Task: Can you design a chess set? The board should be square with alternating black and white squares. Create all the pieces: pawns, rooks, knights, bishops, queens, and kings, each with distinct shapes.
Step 4633:
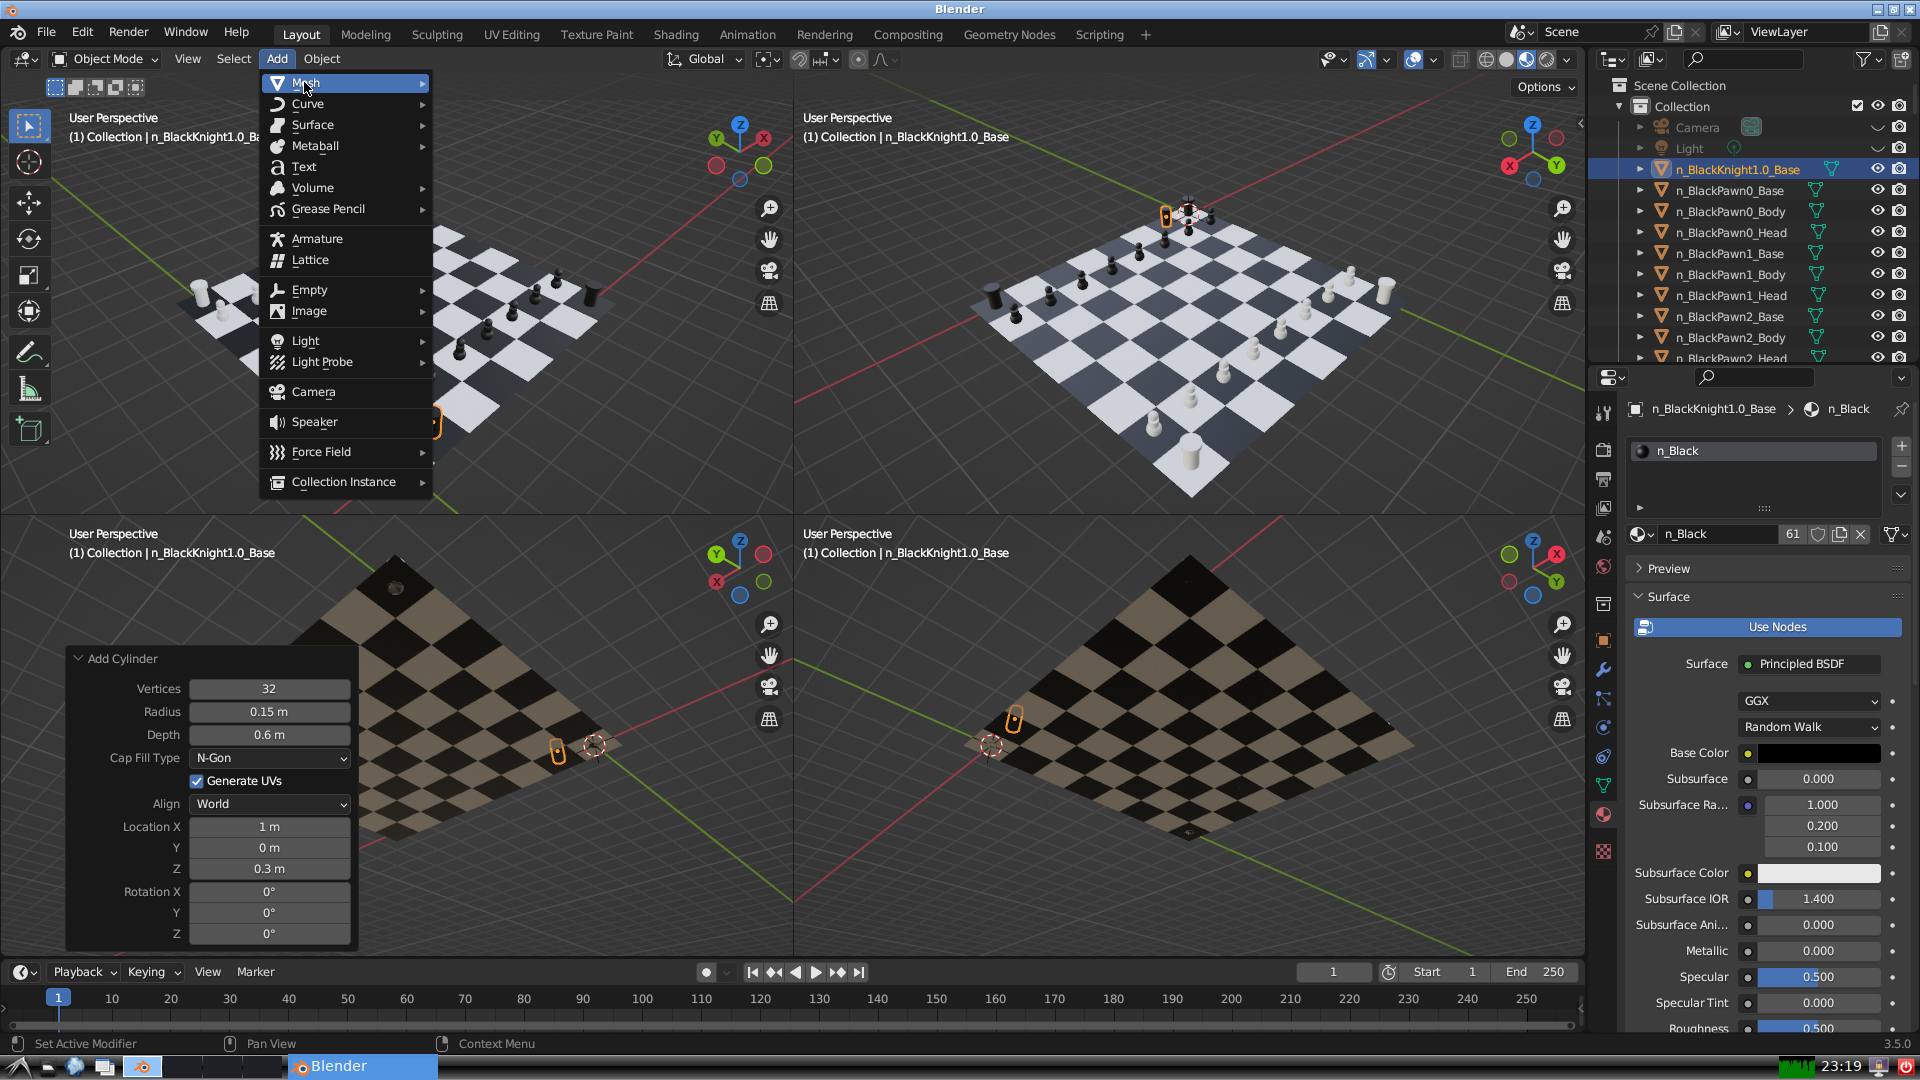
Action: {"mouse_move": [499, 210]}